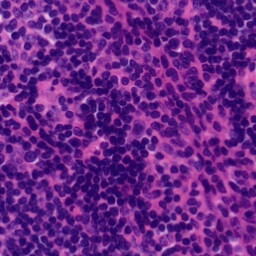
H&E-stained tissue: Tonsil